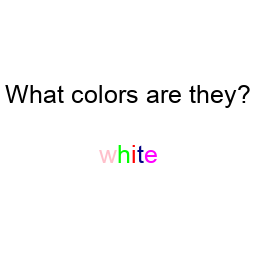
Color: pink, lime, red, navy, magenta
Color name shown: white
Background color: white
Question text color: black